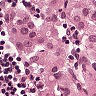
Metastatic tissue present: yes